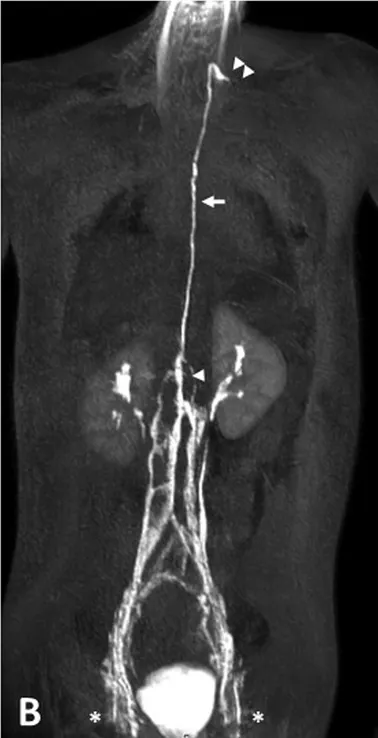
B
) Magnetic resonance lymphangiography reveals normal central lymphatic vessels without signs of lymphatic leak. Gd contrast was injected into lymph nodes in the groins (*) and appear bright delineating central lymphatic vessels including cisterna chyli (arrowhead), thoracic duct (arrow), and the inflow to the subclavian vein (double arrowheads). Contrast is excreted in kidneys and bladder.
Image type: radiology (mri)